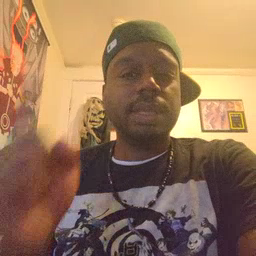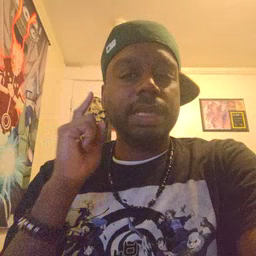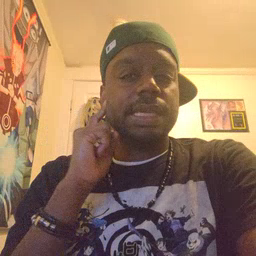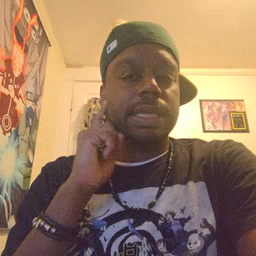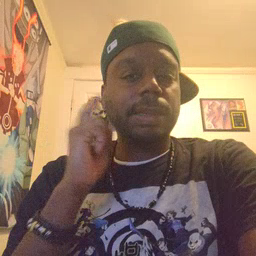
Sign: hear